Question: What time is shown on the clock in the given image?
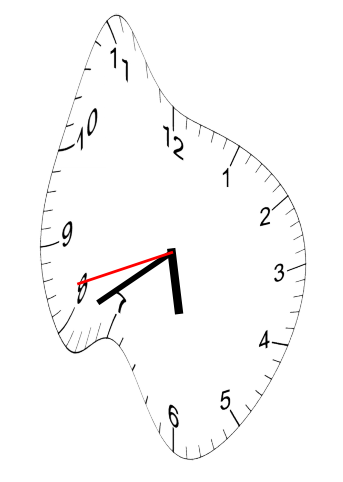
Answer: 05:39:42